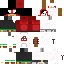
A female human skin with dark skin, wearing brown long hair dressed in a red hoodie and black pants, featuring a closed mouth.